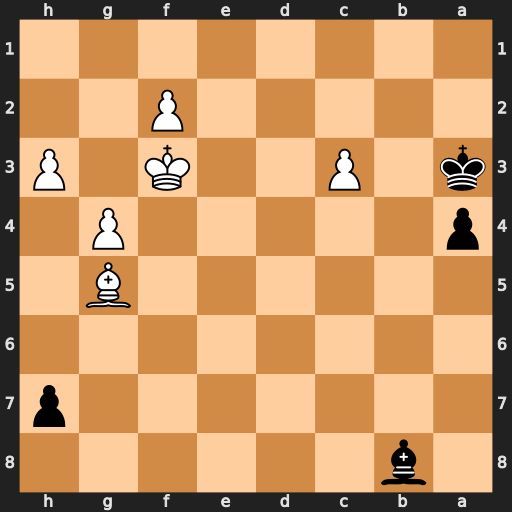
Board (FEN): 1b6/7p/8/6B1/p5P1/k1P2K1P/5P2/8
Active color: b
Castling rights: -
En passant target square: -
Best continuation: Bd6 h4 Kb3